Question: I'm looking to develop or use an existing jQuery slideshow.
The characterization of the slide show is as followed
There will be 5 boxes that will use the same image pool and rotate the images on the boxes individually without displaying the same image on 2 or more boxes at the same time.
It will look something like this :

Each box will display the rotating (fade) images.
How is it possible to achieve this effect? Do you know of any existing plugin that creates it?
Thanks
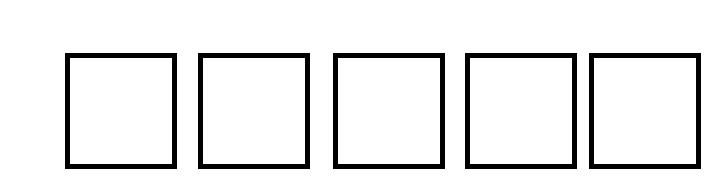
Answer: ## jsBin demo
Using the <URL> jQuery plugin:
HTML:
'''
<div class="boxes"></div>
'''
CSS:
'''
.box{
width:100px;
height:100px;
border:4px solid #000;
margin:5px;
float:left;
}
.box img{
position:absolute;
}
'''
jQuery:
'''
// IMAGES ARRAY:
images = [
'http://placehold.it/100x100/cf5&text=1',
'http://placehold.it/100x100/adf&text=2',
'http://placehold.it/100x100/468&text=3',
'http://placehold.it/100x100/953&text=4',
'http://placehold.it/100x100/583&text=5',
'http://placehold.it/100x100/f27&text=6',
'http://placehold.it/100x100/48f&text=7'
];
// GENERATE BOXES
for(i=0;i<5;i++){
$('.boxes').append('<div class="box"/>');
}
// APPEND ALL IMAGES TO EACH BOX
for(i=0;i<images.length;i++){
$('.box').append('<img src="'+ images[i] +'" />');
}
// APPLY fademe plugin TO EACH BOX
for(i=0;i<5;i++){
$('.box').eq(i).fademe(0,0,i+1); // the 3rd value is the 'S' ooption (starting slide number)
}
'''